Milling tool wear sample.
Tool blade image: 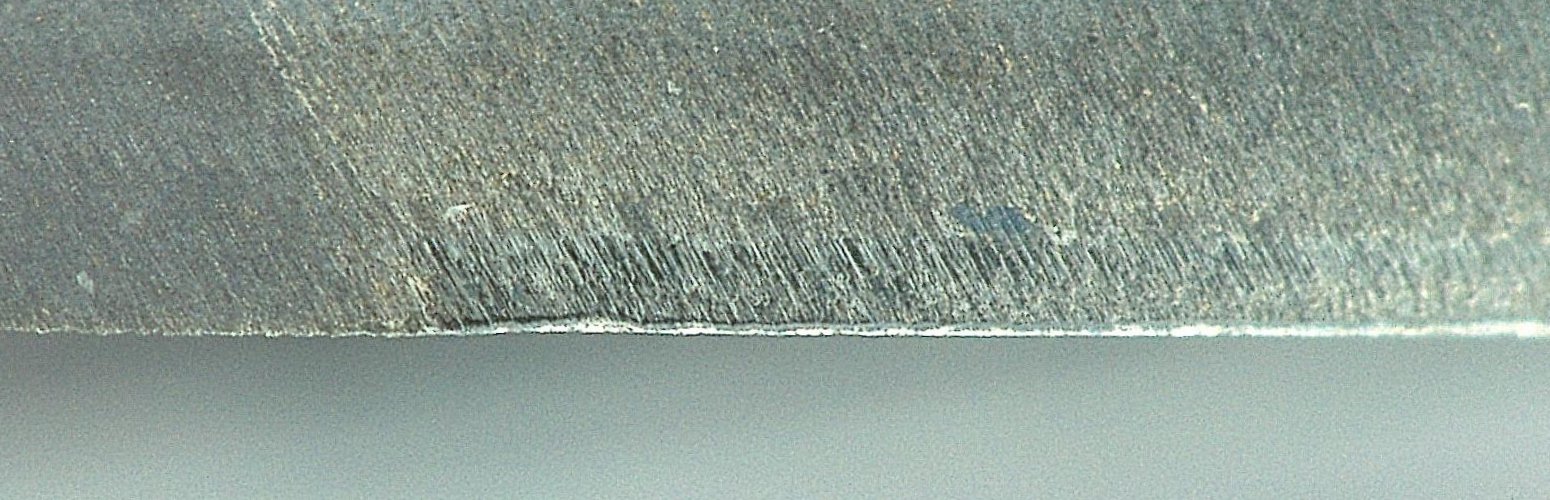
Chip image: 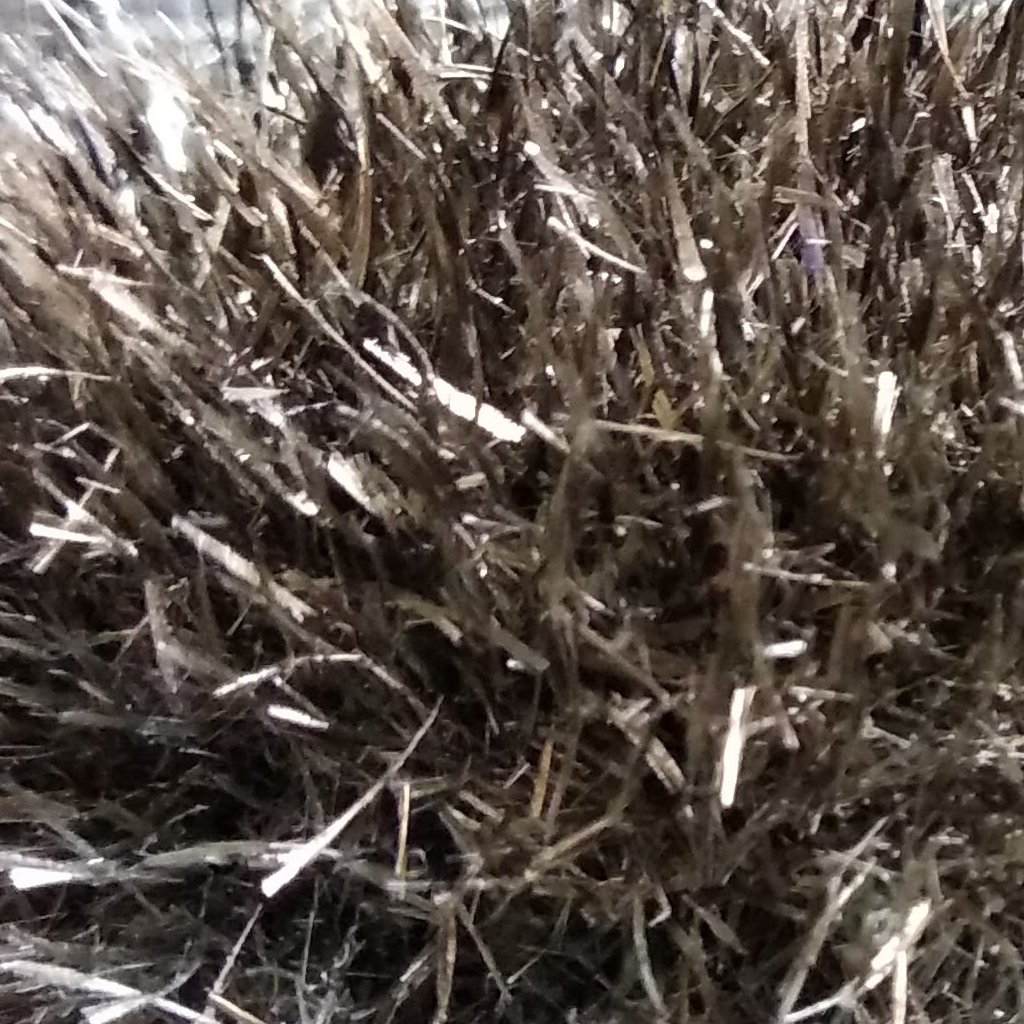
Workpiece image: 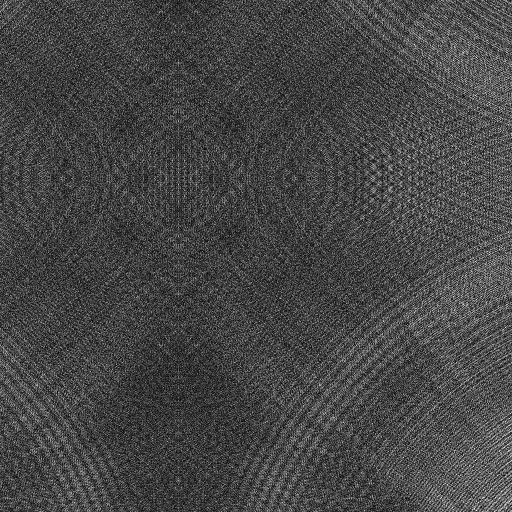
Tool wear state: sharp
Gaps: 0
Flank wear: 38.84
Overhang: 12.14
Force-signal Mel-spectrograms (X, Y, Z axes): 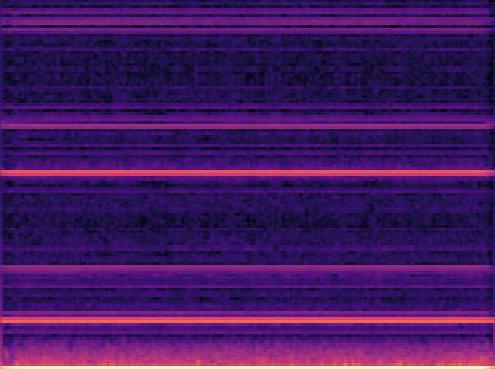 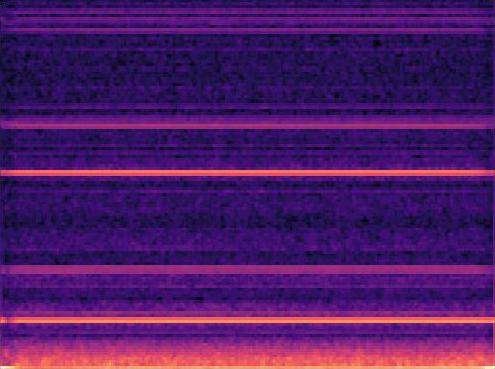 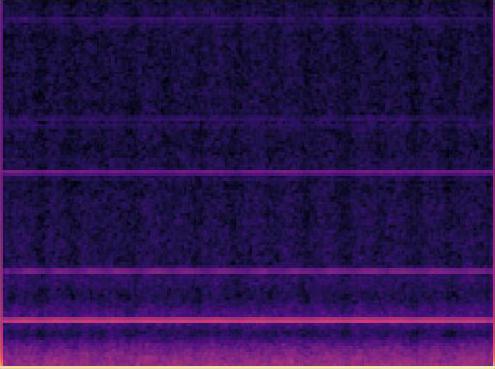
Force-signal scalograms (X, Y, Z axes): 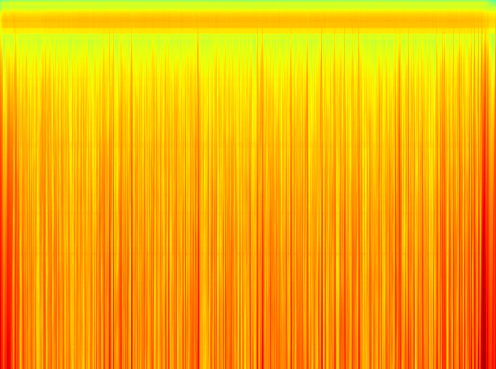 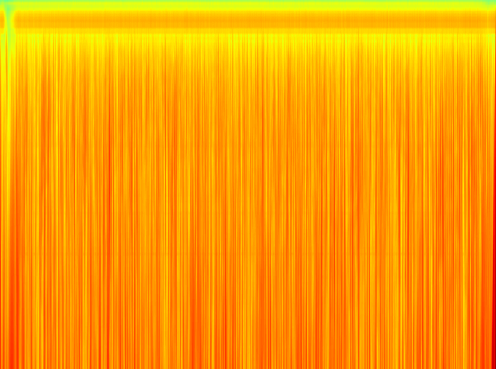 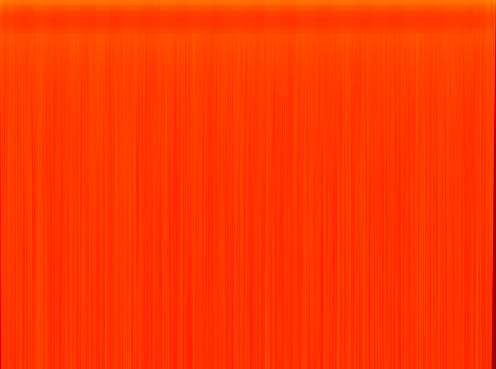
Force phase: initial_break_in_wear